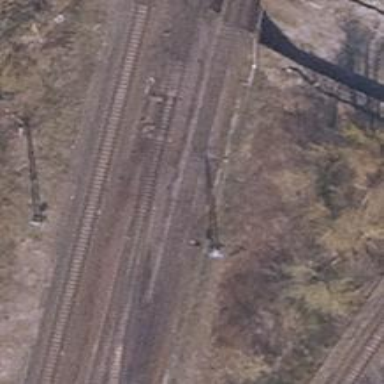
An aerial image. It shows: Railway switch.